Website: lowes
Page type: customer-info-address
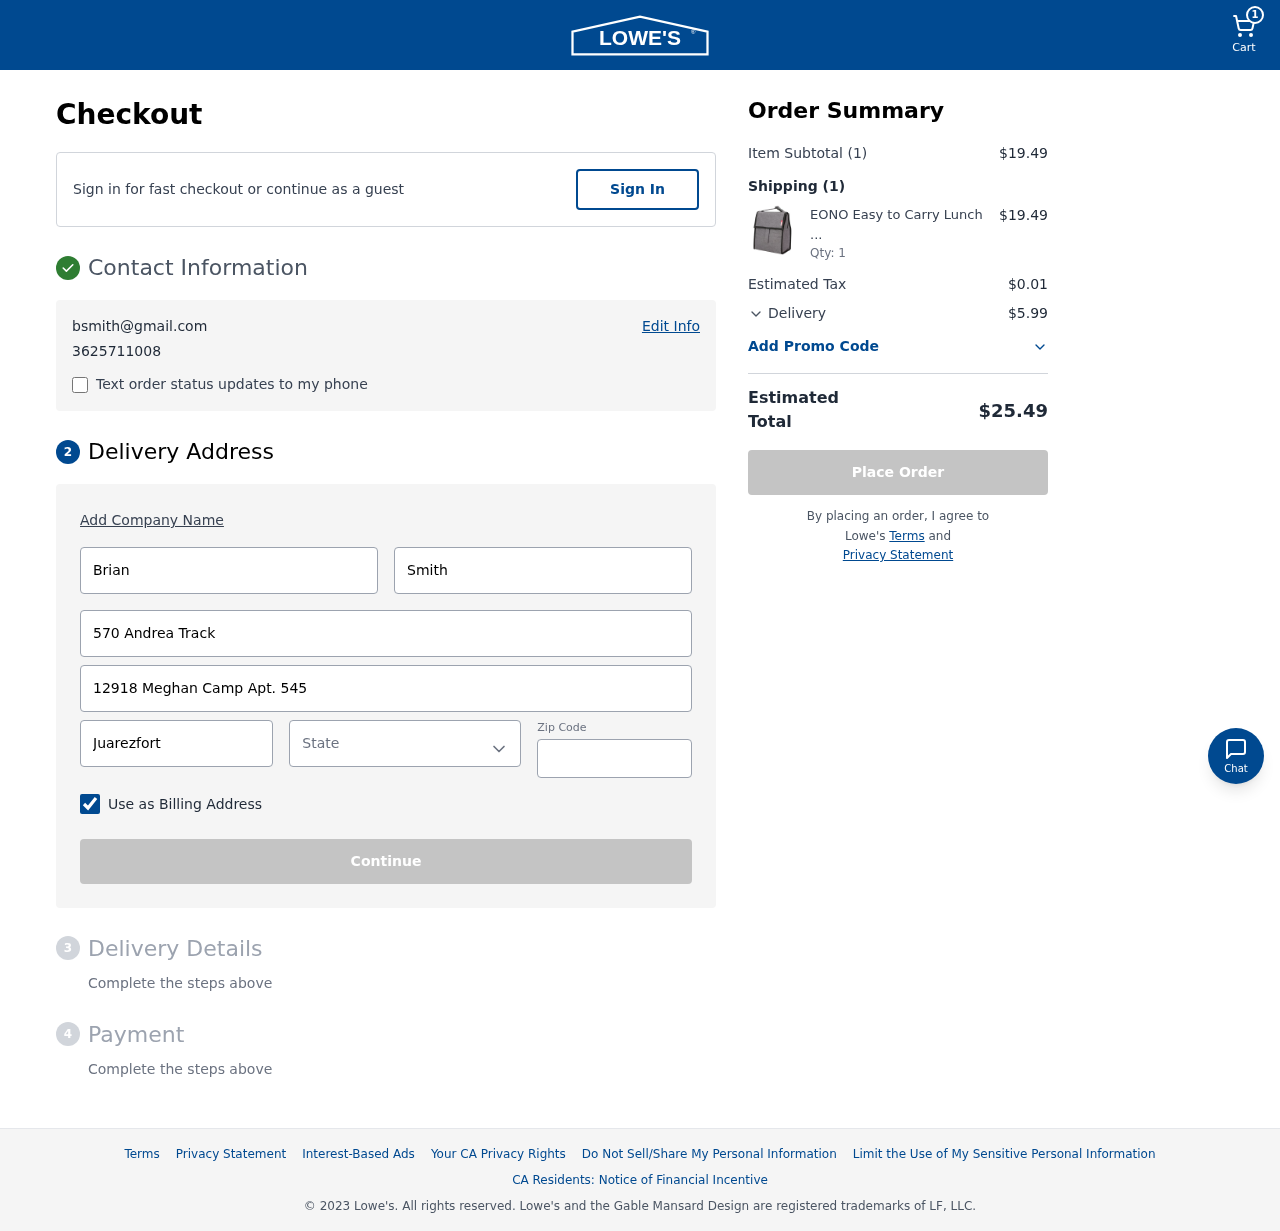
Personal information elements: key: PII_CITY
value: Juarezfort
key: PII_EMAIL
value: bsmith@gmail.com
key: PII_FIRSTNAME
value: Brian
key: PII_LASTNAME
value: Smith
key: PII_PHONE
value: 3625711008
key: PII_POSTCODE
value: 03301
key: PII_STATE
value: VI
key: PII_STREET
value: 570 Andrea Track
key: PII_STREET2
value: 12918 Meghan Camp Apt. 545
Product elements: key: PRODUCT1_NAME
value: EONO Easy to Carry Lunch Bag with ice Pack
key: PRODUCT1_QUANTITY
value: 1
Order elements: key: ORDER_NUM_ITEMS
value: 1
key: ORDER_SUBTOTAL
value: $19.49
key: ORDER_NUM_ITEMS2
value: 1
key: ORDER_SUBTOTAL2
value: $19.49
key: ORDER_TAX
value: $0.01
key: ORDER_SHIPPING_COST
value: $5.99
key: ORDER_TOTAL
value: $25.49